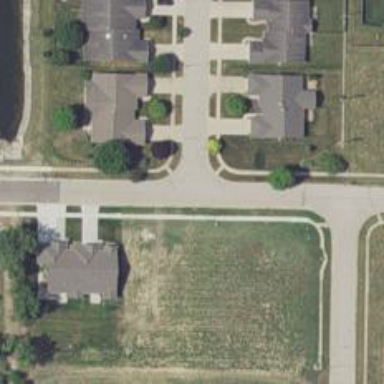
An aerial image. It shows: Residential road with asphalt surface and sidewalk on the left.